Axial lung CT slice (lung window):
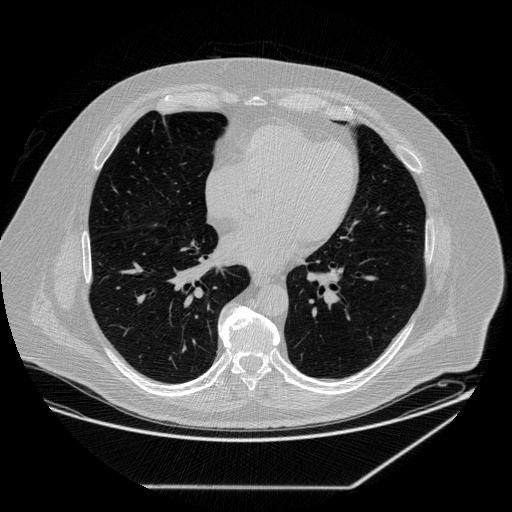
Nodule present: no